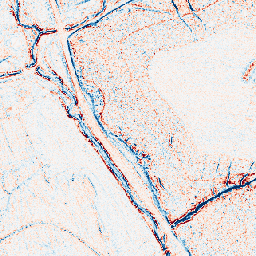
Category: edge_preserving
Decomposition family: anisotropic_diffusion
Decomposition parameters: iterations: 10
kappa: 50
gamma: 0.05
Upsampling method: area
Upsampling parameters: scale: 8
Upsampling scale: 8